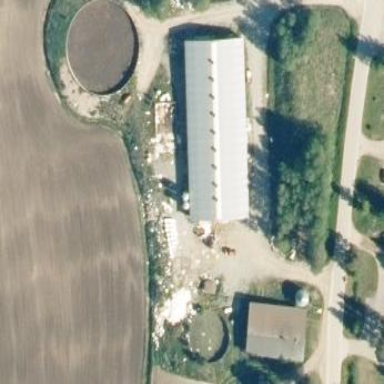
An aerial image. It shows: Farmyard area.